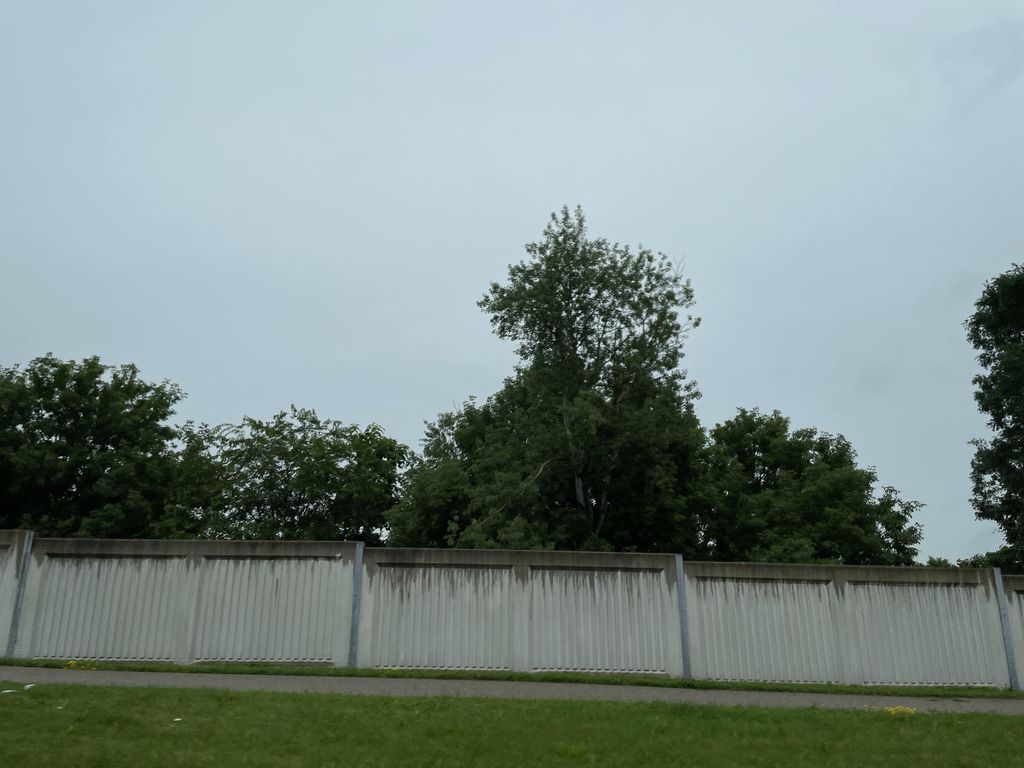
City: kitchener-waterloo